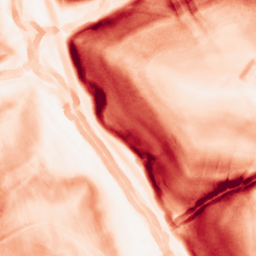
Category: morphological
Decomposition family: morphological_gradient
Decomposition parameters: size: 5
shape: diamond
Upsampling method: quartic
Upsampling parameters: scale: 2
Upsampling scale: 2